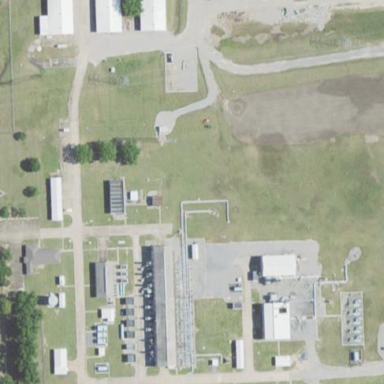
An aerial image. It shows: Industrial area with fence. There is compression substation within the premises.